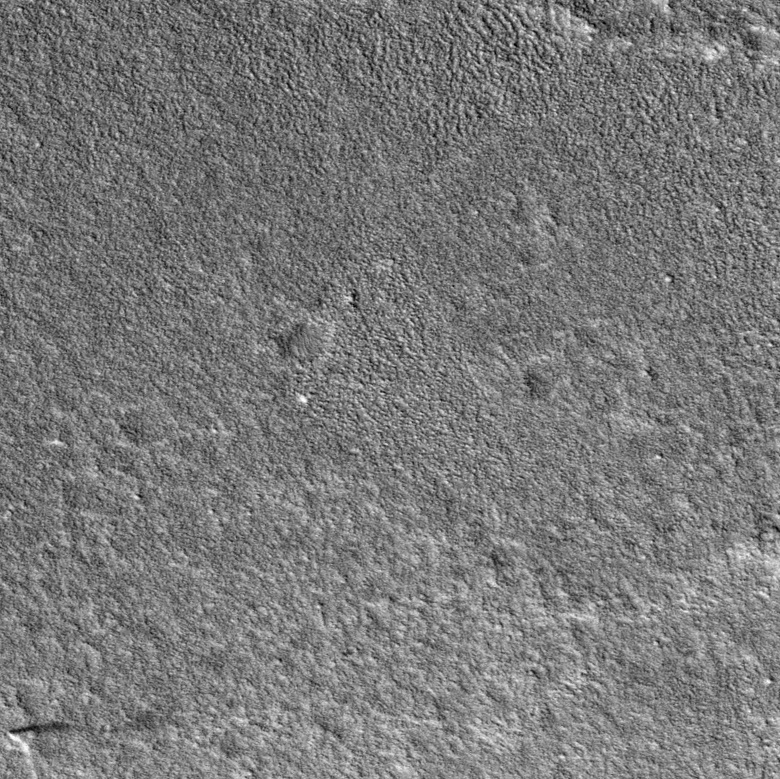
Label: dustdevil